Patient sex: M
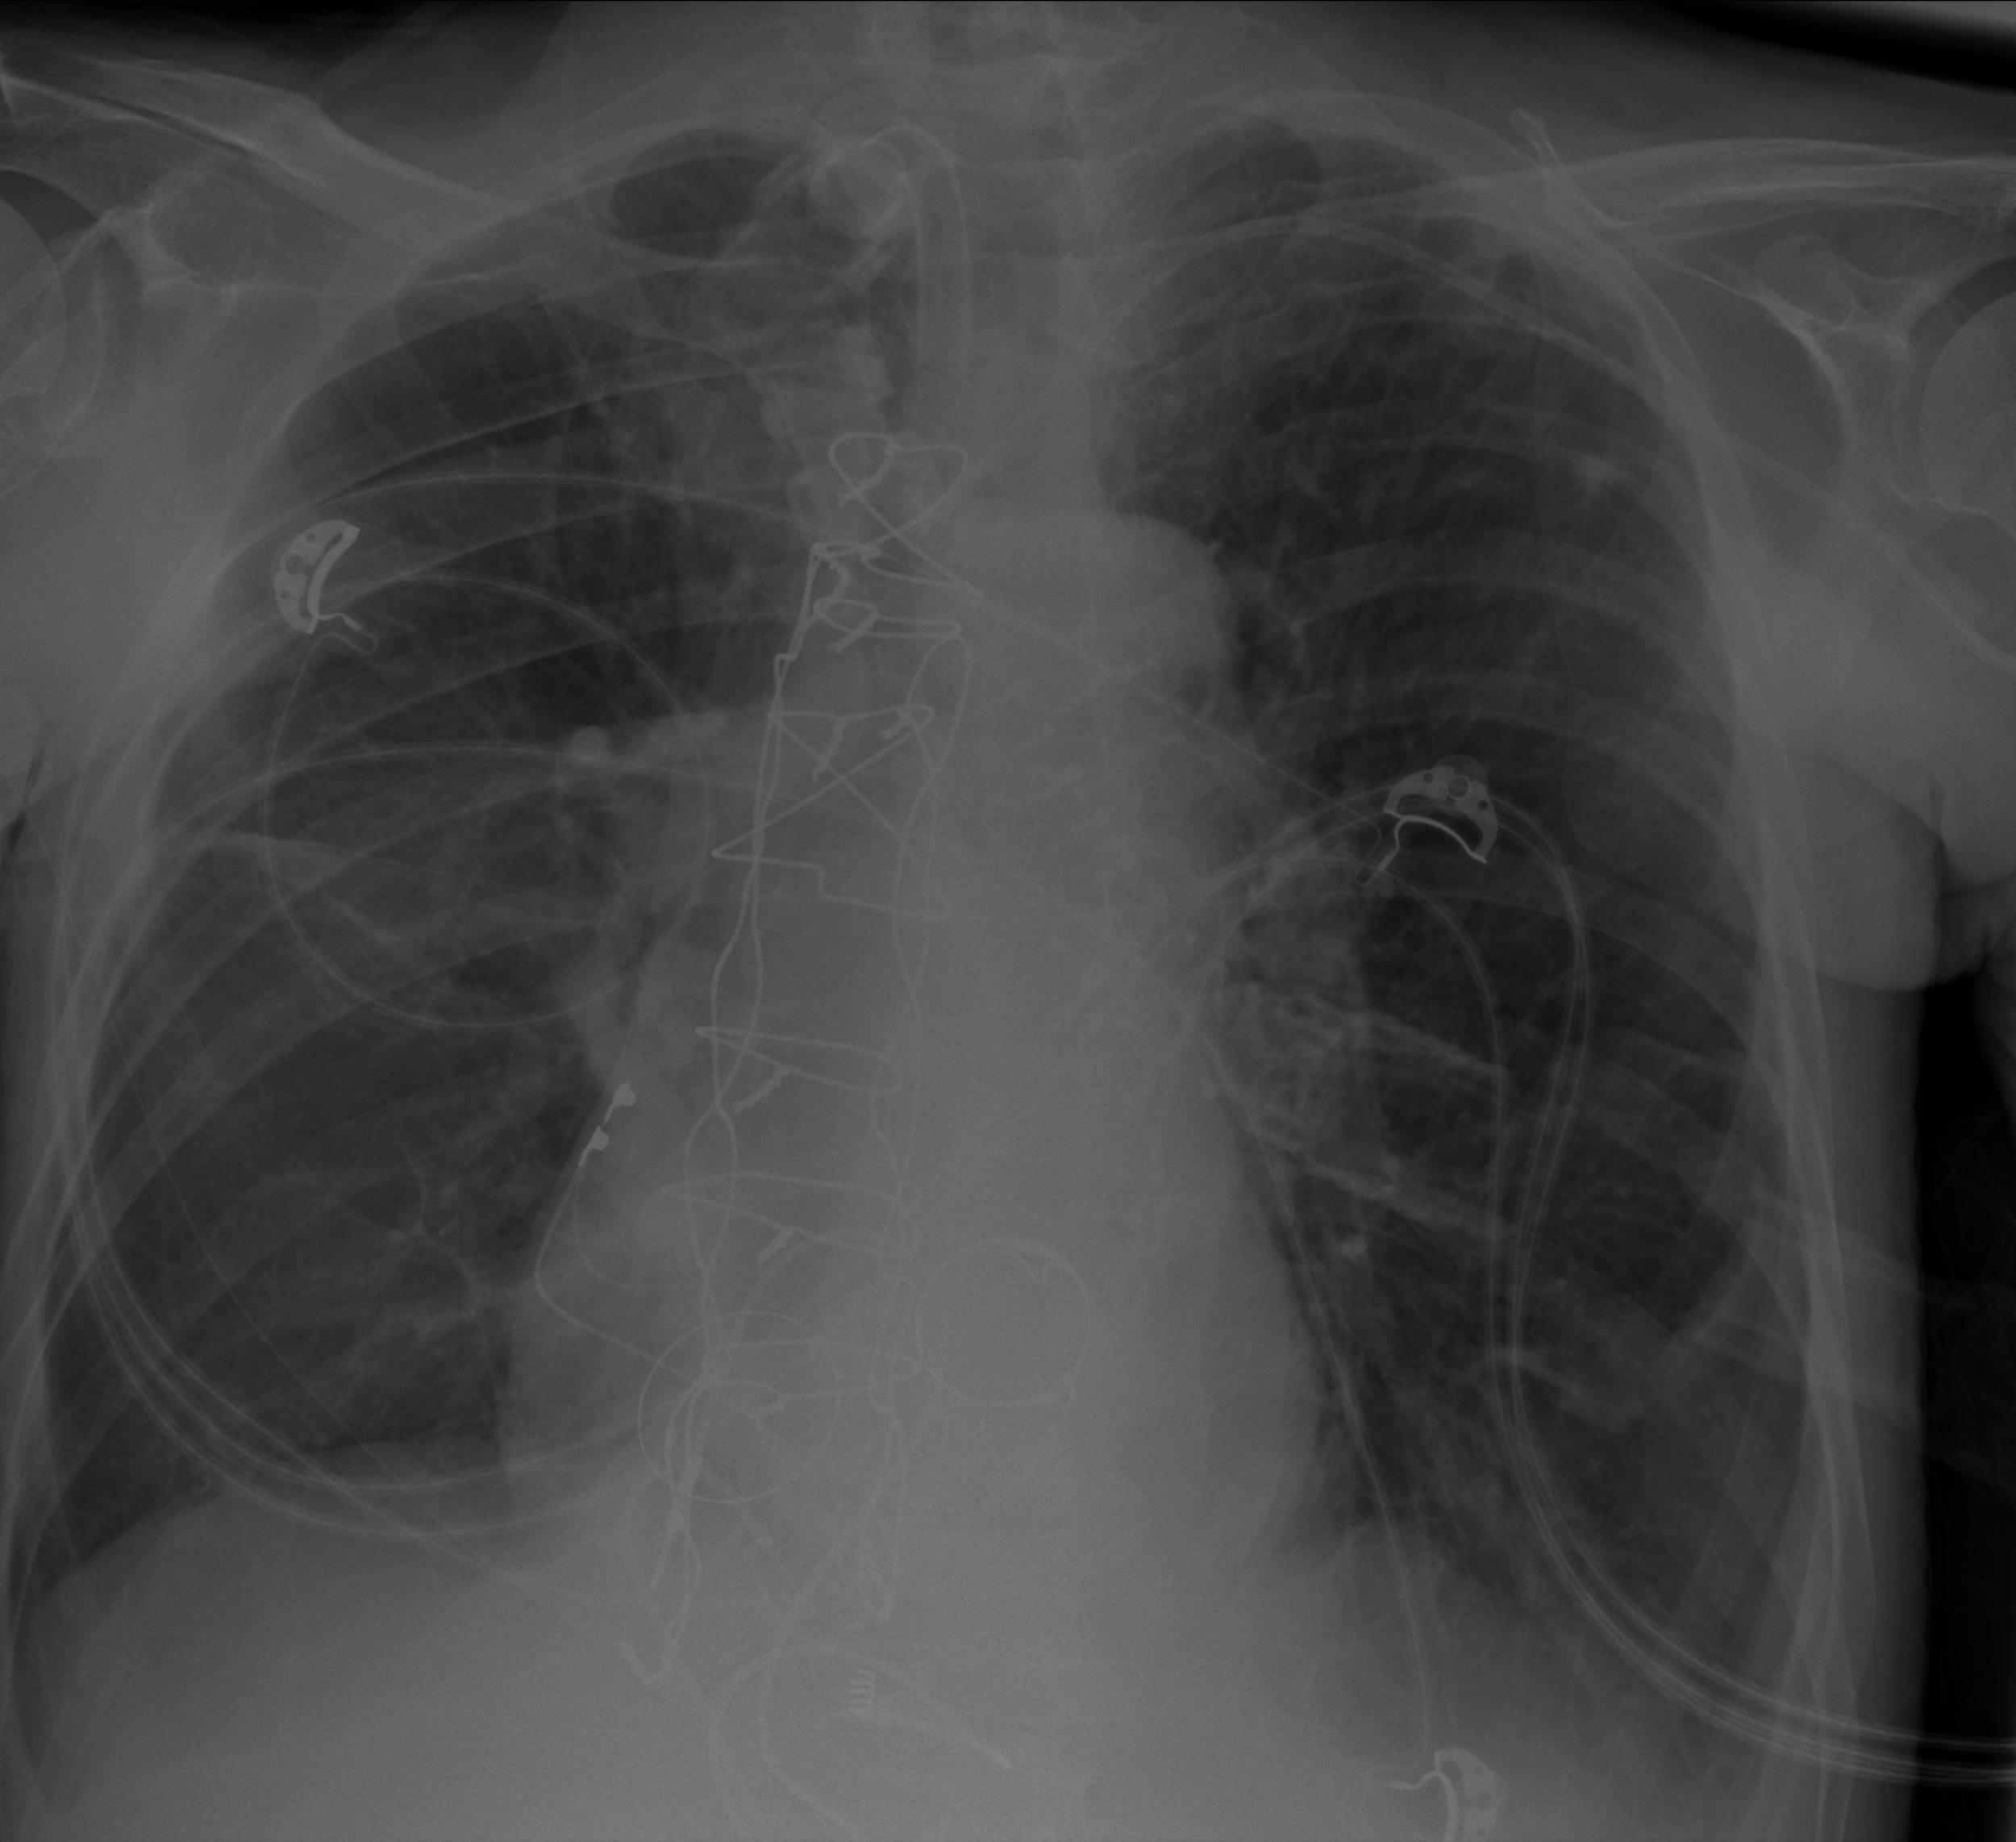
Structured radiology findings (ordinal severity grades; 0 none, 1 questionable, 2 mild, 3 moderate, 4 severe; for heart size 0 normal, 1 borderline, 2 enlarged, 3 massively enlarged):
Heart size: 0
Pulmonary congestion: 0
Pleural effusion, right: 0
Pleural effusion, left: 2
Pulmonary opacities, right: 0
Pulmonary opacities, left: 0
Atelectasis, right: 2
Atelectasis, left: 2